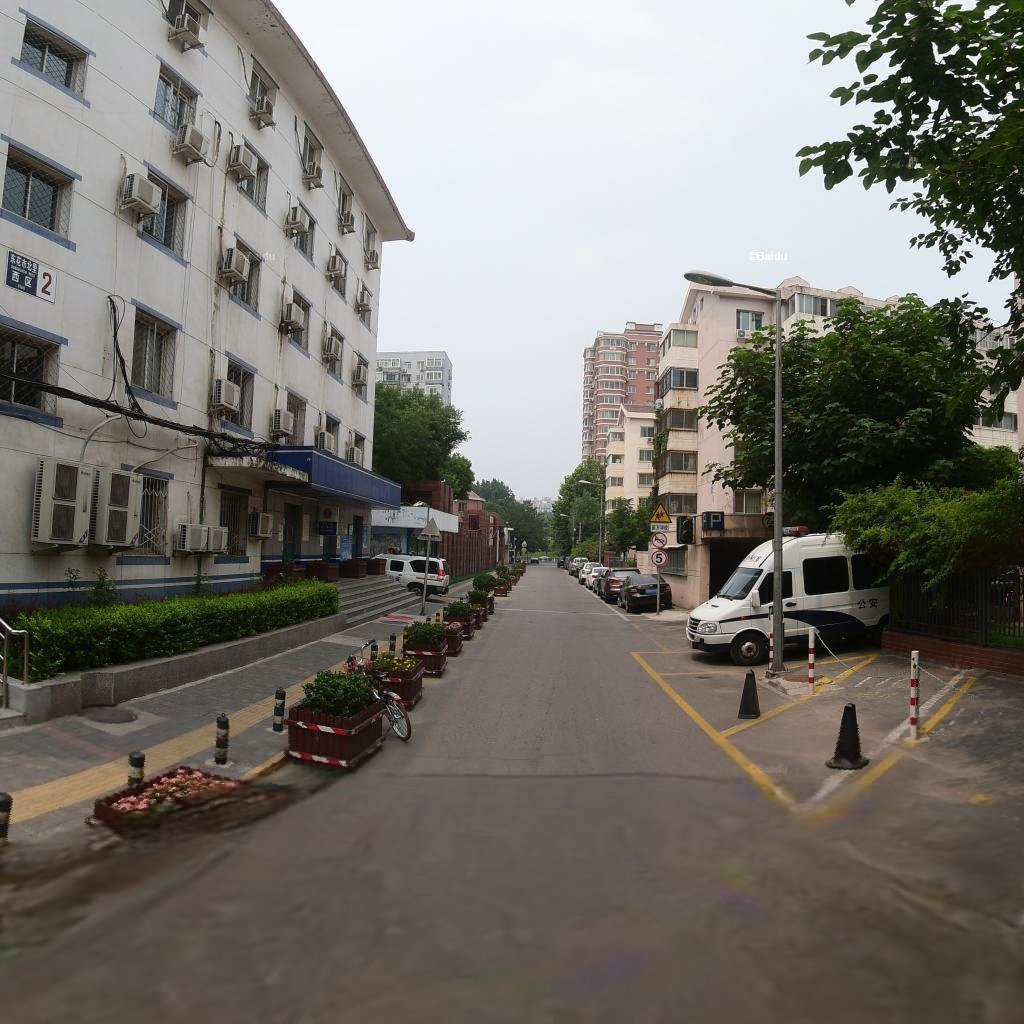
Region: Dongcheng
Road damage annotations: manhole cover, transverse crack